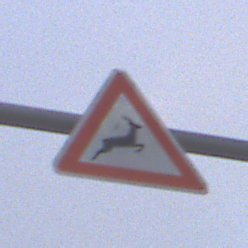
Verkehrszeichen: WildwechselLinks
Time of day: SunriseSunset
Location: Outdoor (Beach)
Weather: Overcast
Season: NotSpecified
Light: Natural